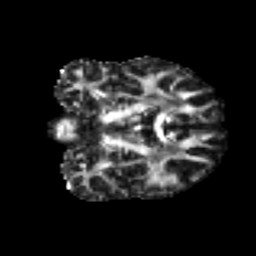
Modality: FA
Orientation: coronal
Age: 47
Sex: male
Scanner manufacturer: ge
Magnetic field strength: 3 T
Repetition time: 7.8 s
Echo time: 0.0609 s